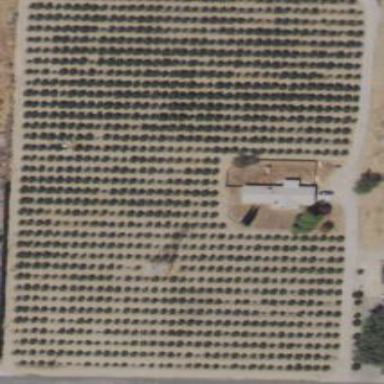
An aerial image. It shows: Orchard.